Question: Is it possible to generate a simple tree with values at each node in SAS? I'm looking to create something simple like this:

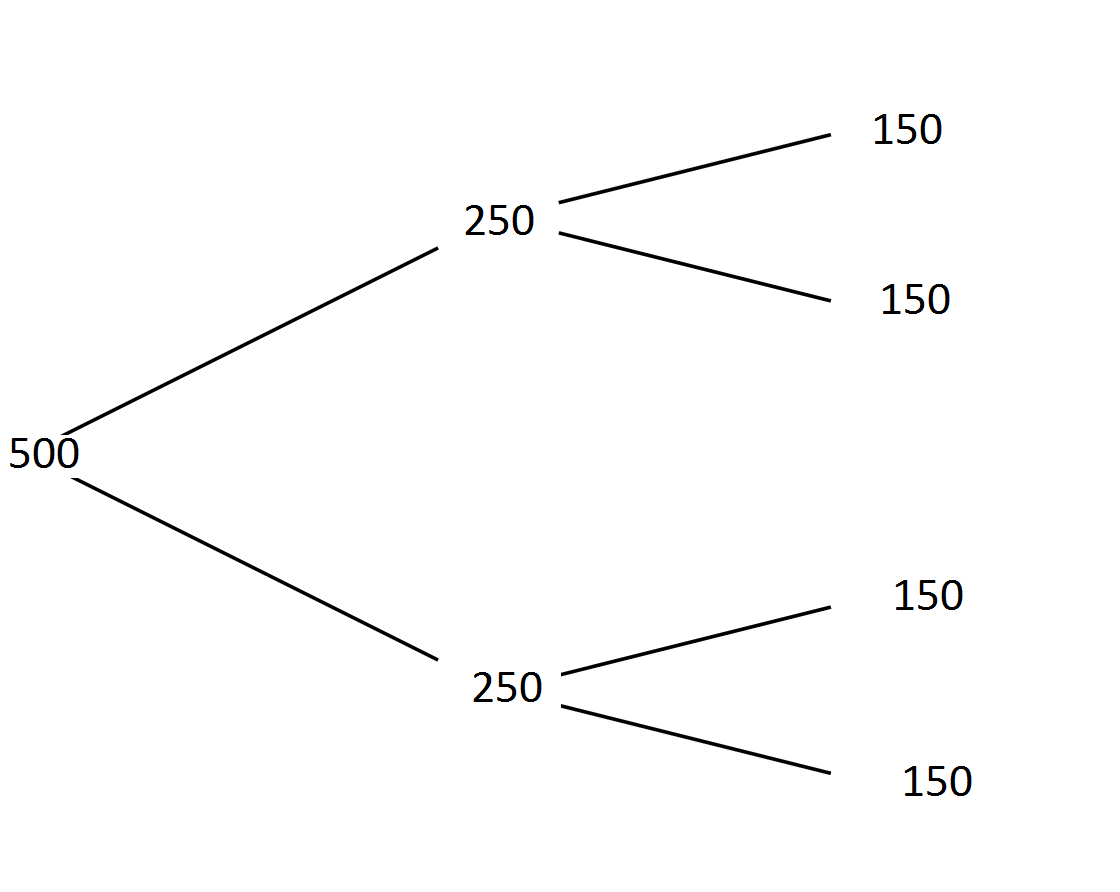
Answer: I was interested in doing something similar a while back - printing a folder tree to the output area. I wasn't able to find a dedicated SAS proc that would work this way. The only method I know of that would allow you to create something like this (with quite a lot of effort) would be to write a macro to generate all the lines and captions in an annotation dataset, and then generate an image from it using proc ganno or proc gslide. See <URL> for further details on using annotation datasets.